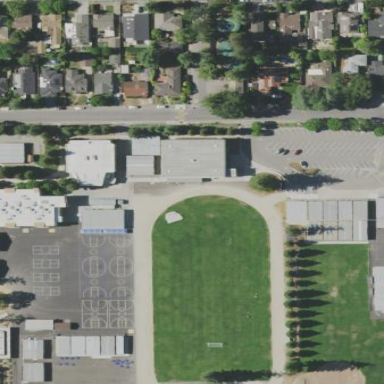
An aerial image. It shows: School.